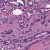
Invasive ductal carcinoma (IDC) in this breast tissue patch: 1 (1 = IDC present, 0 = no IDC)